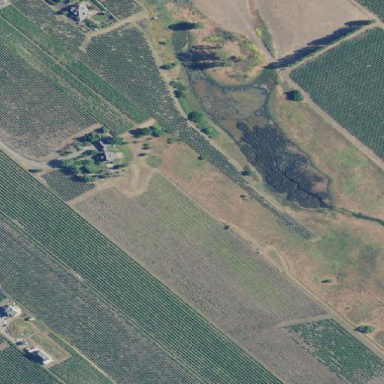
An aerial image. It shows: Vineyard with wine grapes as the crop.